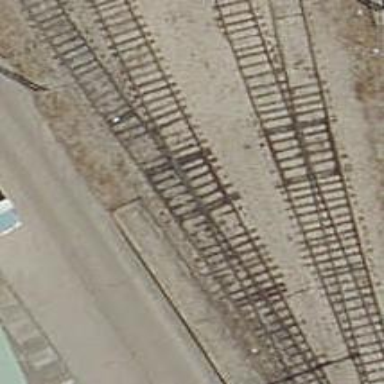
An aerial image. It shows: Railway yard with electrified contact lines.